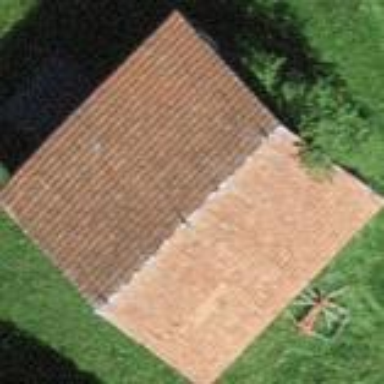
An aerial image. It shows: Shed building.